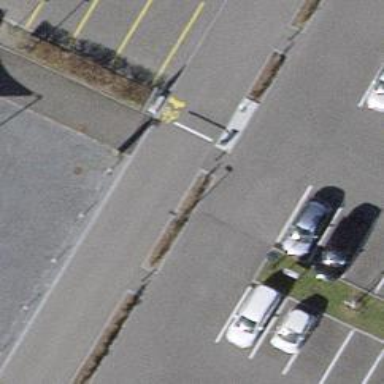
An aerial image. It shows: Lift gate barrier.